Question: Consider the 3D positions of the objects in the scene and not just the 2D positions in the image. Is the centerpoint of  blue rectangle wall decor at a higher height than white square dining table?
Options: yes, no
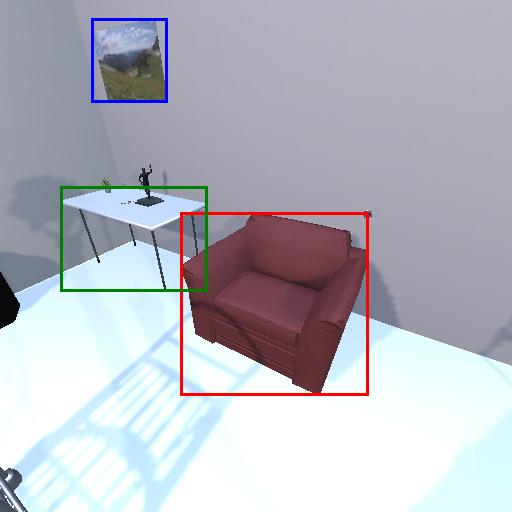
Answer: yes